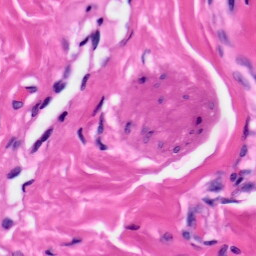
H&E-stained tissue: Skin